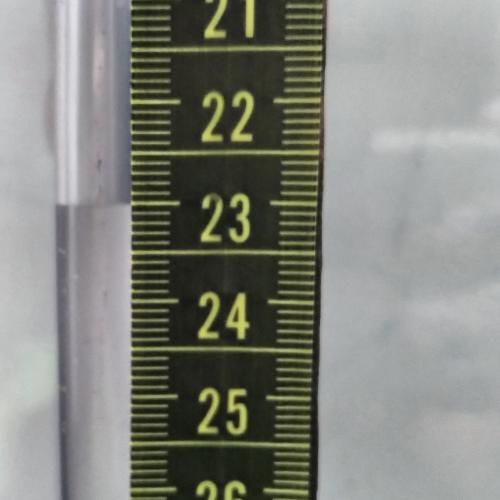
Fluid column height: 23.0 cm